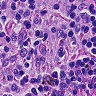
Metastatic tissue present: no